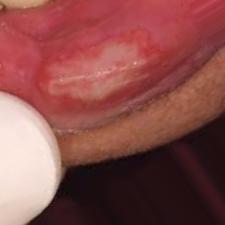
Condition: Mouth Ulcer